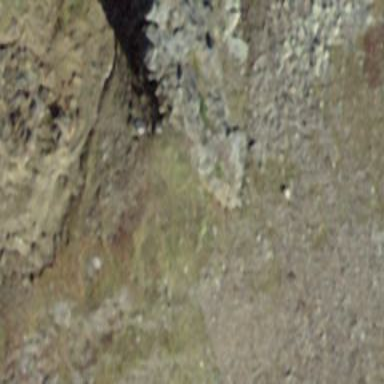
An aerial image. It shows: View of natural rock.